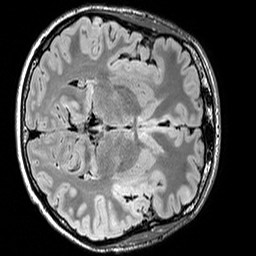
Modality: FLAIR
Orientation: axial
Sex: male
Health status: ill
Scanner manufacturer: siemens
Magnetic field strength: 3 T
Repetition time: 5 s
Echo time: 0.388 s